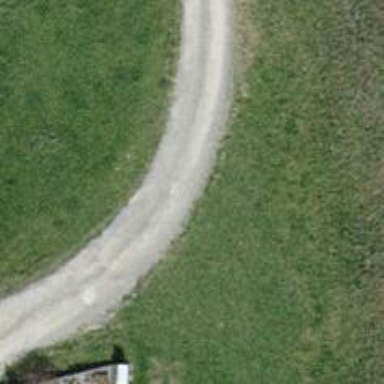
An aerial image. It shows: Grass track with grade3 track type.